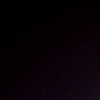
Label: space